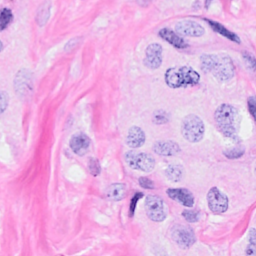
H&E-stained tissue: Breast